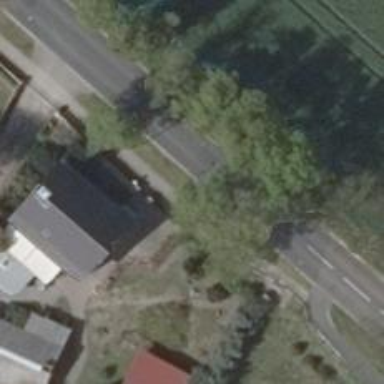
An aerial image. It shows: Footway.